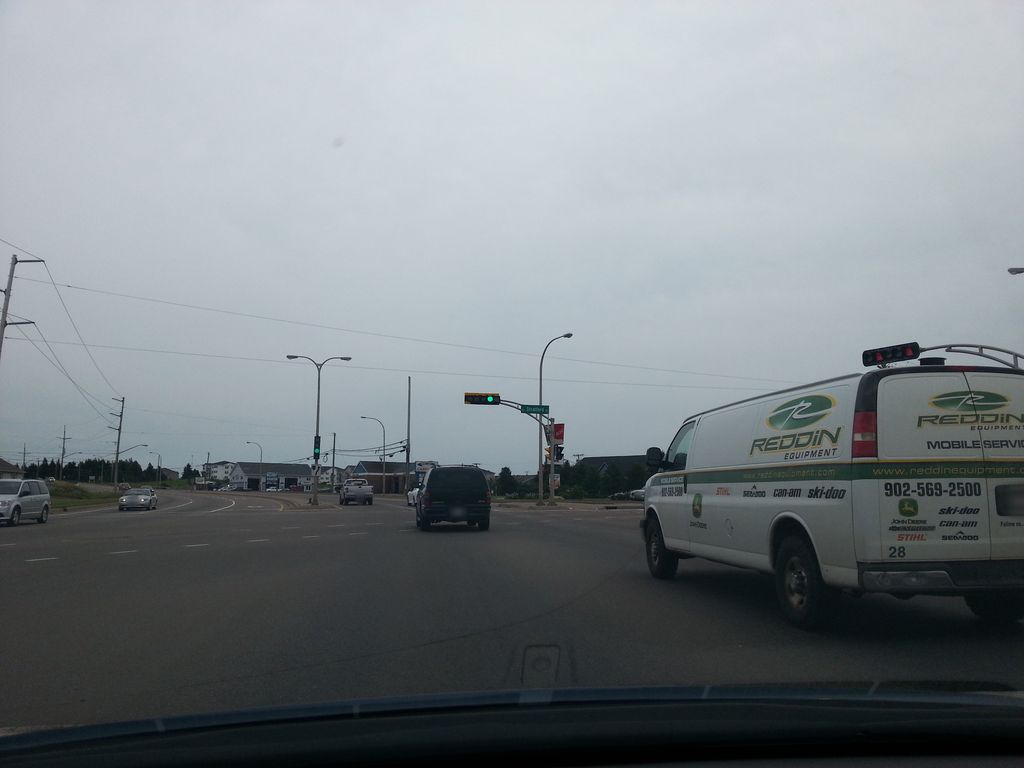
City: charlottetown